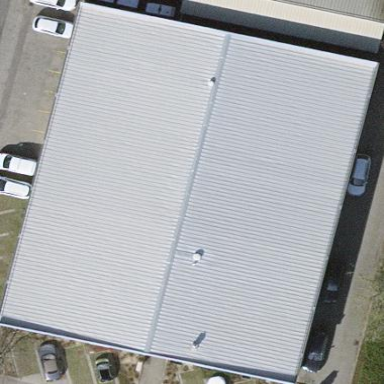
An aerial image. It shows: Commercial building.